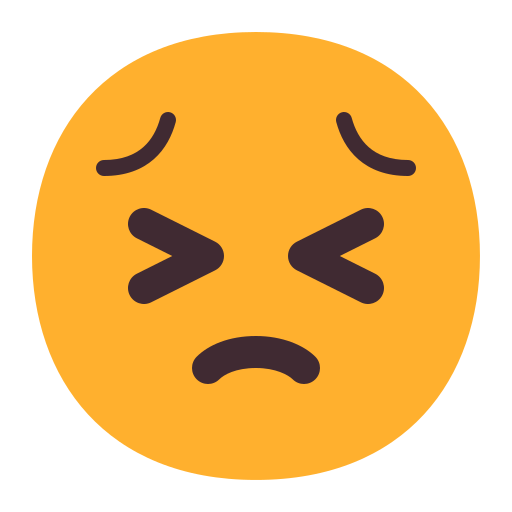
persevering face flat